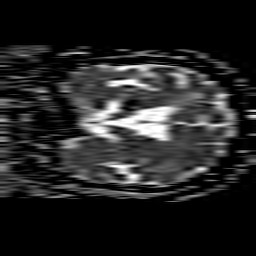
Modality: ADC
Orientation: coronal
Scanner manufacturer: philips
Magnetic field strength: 1.5 T
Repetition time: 3.847 s
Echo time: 0.09719 s